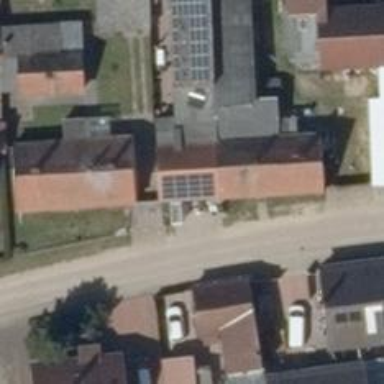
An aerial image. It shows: Small solar photovoltaic panel used as generator to produce electricity.